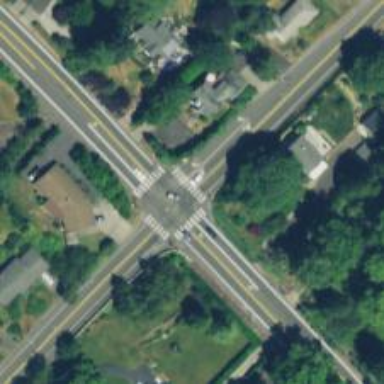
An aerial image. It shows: Crossing road.